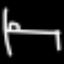
Label: bed